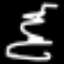
Label: squiggle